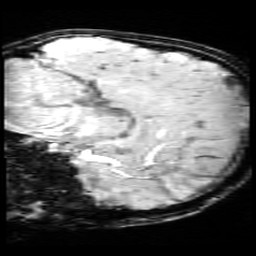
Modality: SWI
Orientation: sagittal
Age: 10
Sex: male
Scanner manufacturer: siemens
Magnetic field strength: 3 T
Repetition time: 0.027 s
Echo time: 0.02 s